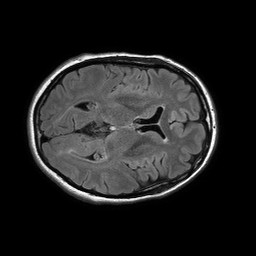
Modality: FLAIR
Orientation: axial
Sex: female
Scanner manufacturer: philips
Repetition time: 11 s
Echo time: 0.125 s